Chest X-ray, AP view. Patient: 22 years old, sex M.
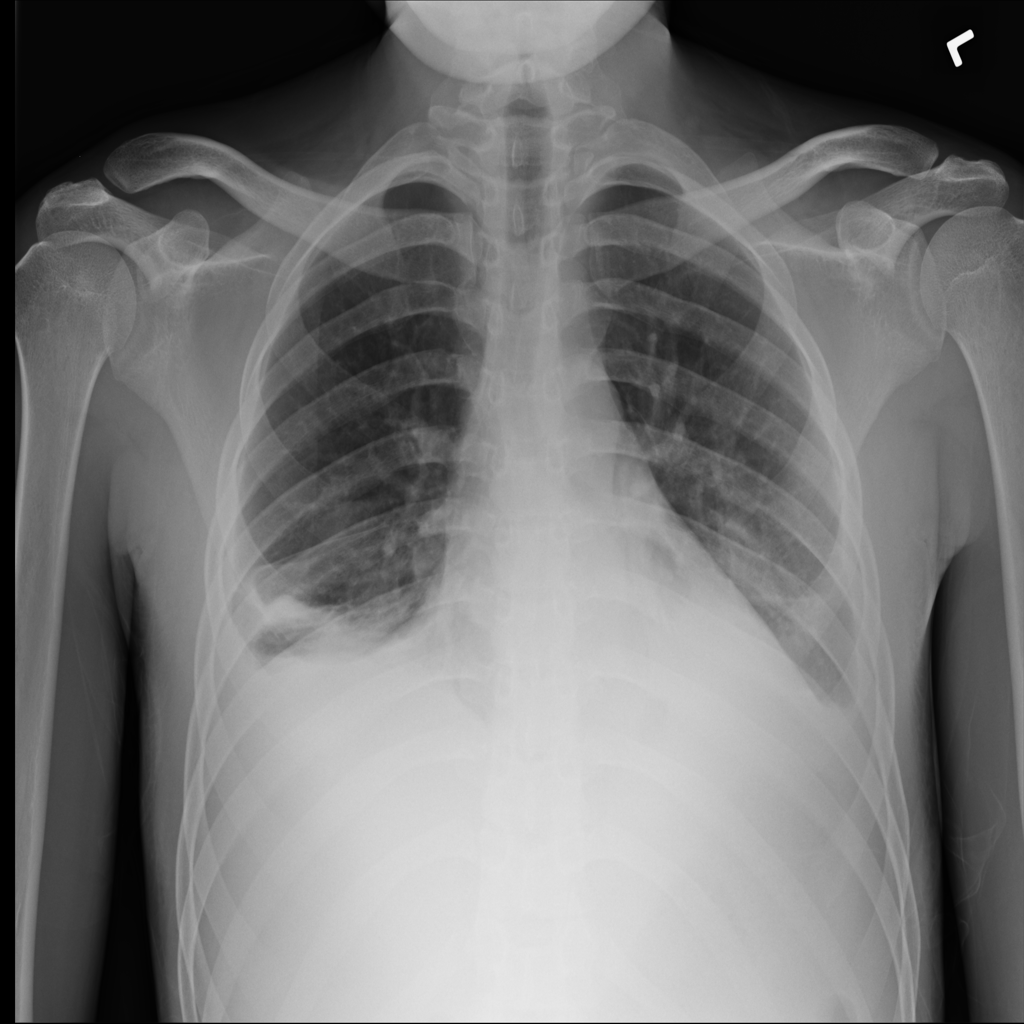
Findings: Atelectasis, Effusion